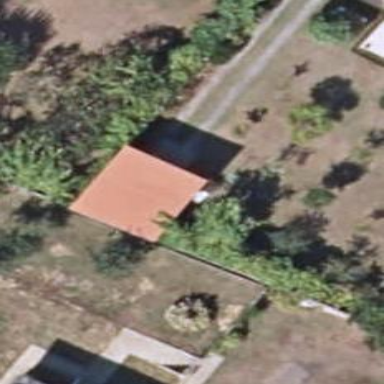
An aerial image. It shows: Shed.